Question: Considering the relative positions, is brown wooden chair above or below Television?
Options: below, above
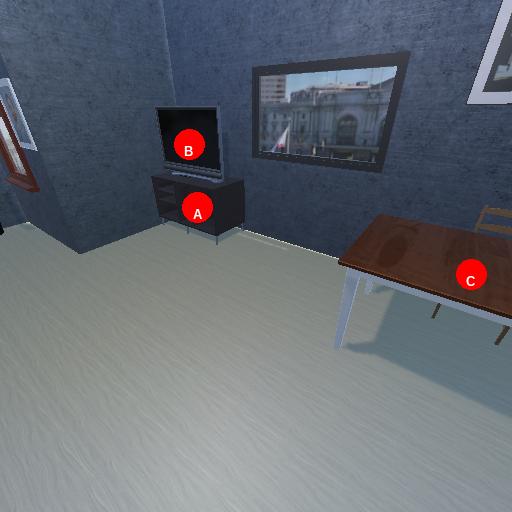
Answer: below